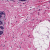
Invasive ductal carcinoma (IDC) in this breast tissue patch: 0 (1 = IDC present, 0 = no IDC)